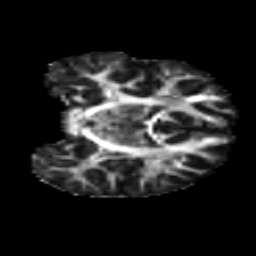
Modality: FA
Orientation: coronal
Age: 12
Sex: male
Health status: ill
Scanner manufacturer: ge
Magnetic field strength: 3 T
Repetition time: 6.752 s
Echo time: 0.079 s